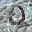
Label: 0